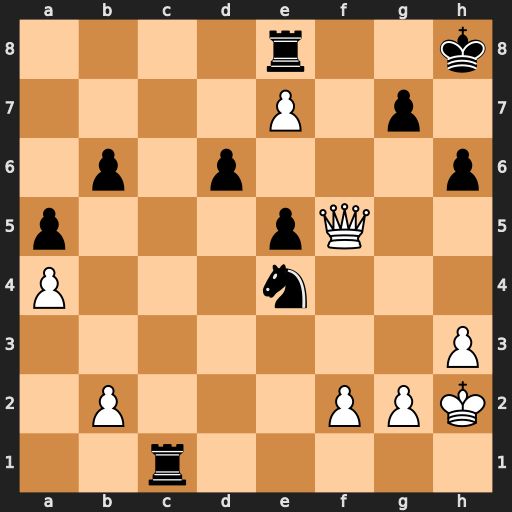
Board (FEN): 4r2k/4P1p1/1p1p3p/p3pQ2/P3n3/7P/1P3PPK/2r5
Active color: w
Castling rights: -
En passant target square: -
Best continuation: Qf8+ Rxf8 exf8=Q+